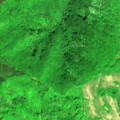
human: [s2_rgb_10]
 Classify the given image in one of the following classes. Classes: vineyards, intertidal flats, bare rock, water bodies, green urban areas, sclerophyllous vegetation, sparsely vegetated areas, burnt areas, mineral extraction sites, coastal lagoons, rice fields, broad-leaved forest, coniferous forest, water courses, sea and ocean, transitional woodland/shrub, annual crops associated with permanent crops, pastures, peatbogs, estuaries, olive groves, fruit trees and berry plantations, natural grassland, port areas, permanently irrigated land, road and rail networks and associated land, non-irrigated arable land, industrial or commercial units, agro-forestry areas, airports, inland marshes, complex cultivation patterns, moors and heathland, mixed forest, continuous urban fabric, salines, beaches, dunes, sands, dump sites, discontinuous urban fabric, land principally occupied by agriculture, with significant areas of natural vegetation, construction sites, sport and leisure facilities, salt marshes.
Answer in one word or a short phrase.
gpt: broad-leaved forest, coniferous forest, natural grassland, transitional woodland/shrub